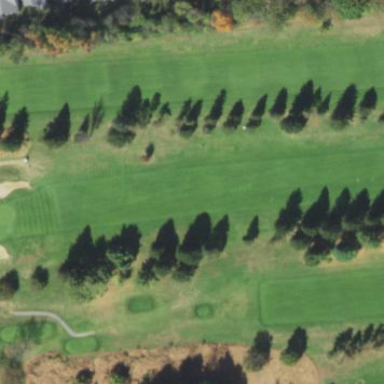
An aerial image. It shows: Golf fairway in the image.